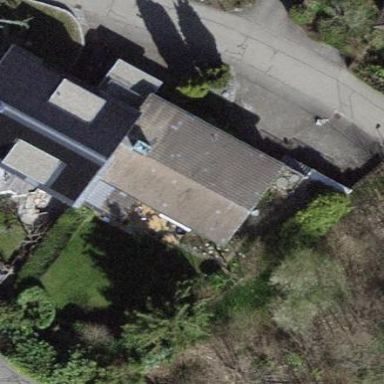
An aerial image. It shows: Residential building with gabled roof oriented along the building.